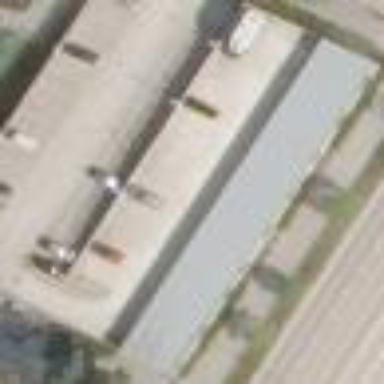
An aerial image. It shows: Carport structure.